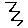
Label: zigzag